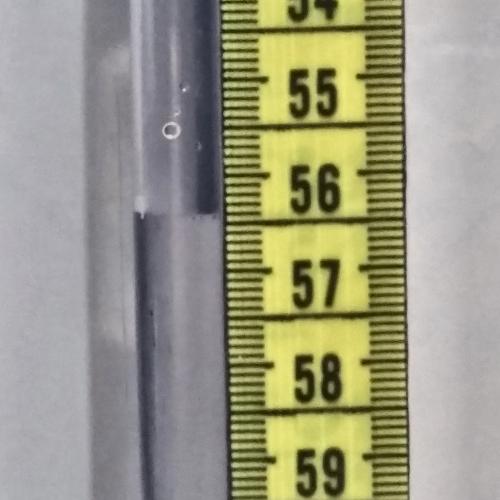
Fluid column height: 56.4 cm